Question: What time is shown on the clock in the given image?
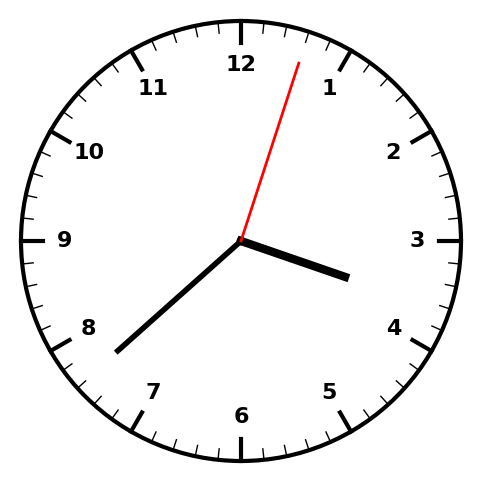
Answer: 03:38:03